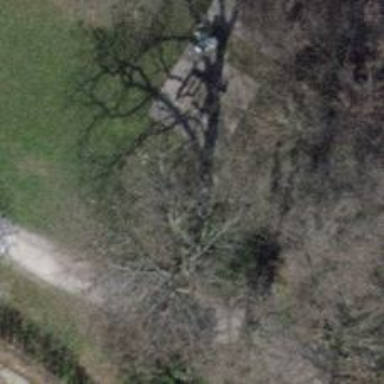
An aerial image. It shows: Picnic table located in leisure land area.